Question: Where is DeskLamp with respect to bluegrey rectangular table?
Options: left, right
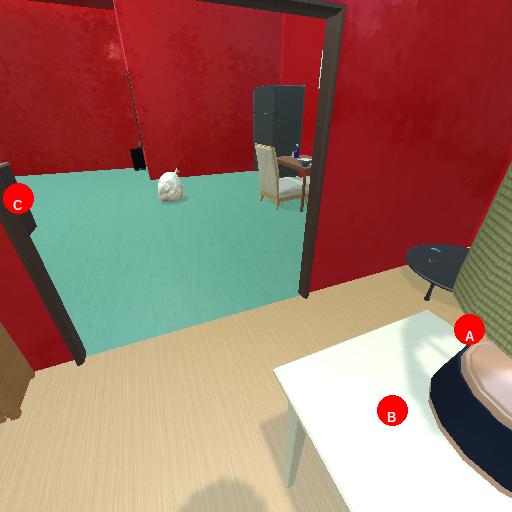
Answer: left